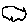
Label: cloud